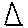
Label: triangle